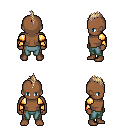
a pixel art fantasy rpg character, male body template, human, dark skin, gold arm armor, teal pants, white blonde mohawk hairstyle, four views (front, back, left, right), 2x2 character sprite sheet, small pixel art, hard edges, no anti-aliasing